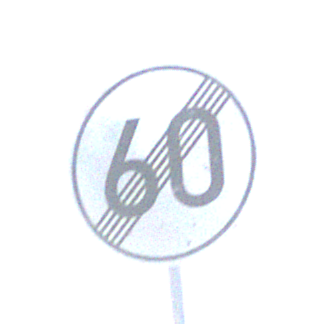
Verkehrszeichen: EndeGeschwindigkeit60
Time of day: SunriseSunset
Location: Outdoor (Nature)
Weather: PartlyCloudy
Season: NotSpecified
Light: Natural